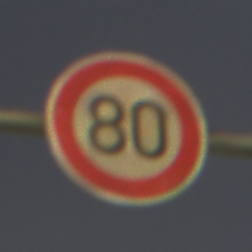
Verkehrszeichen: Geschwindigkeit80
Umgebung: Outdoor, Urban
Tageszeit: Night
Wetter: PartlyCloudy
Licht: Artificial
Jahreszeit: NotSpecified
Kontrast: HighContrast